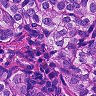
Metastatic tissue present: yes